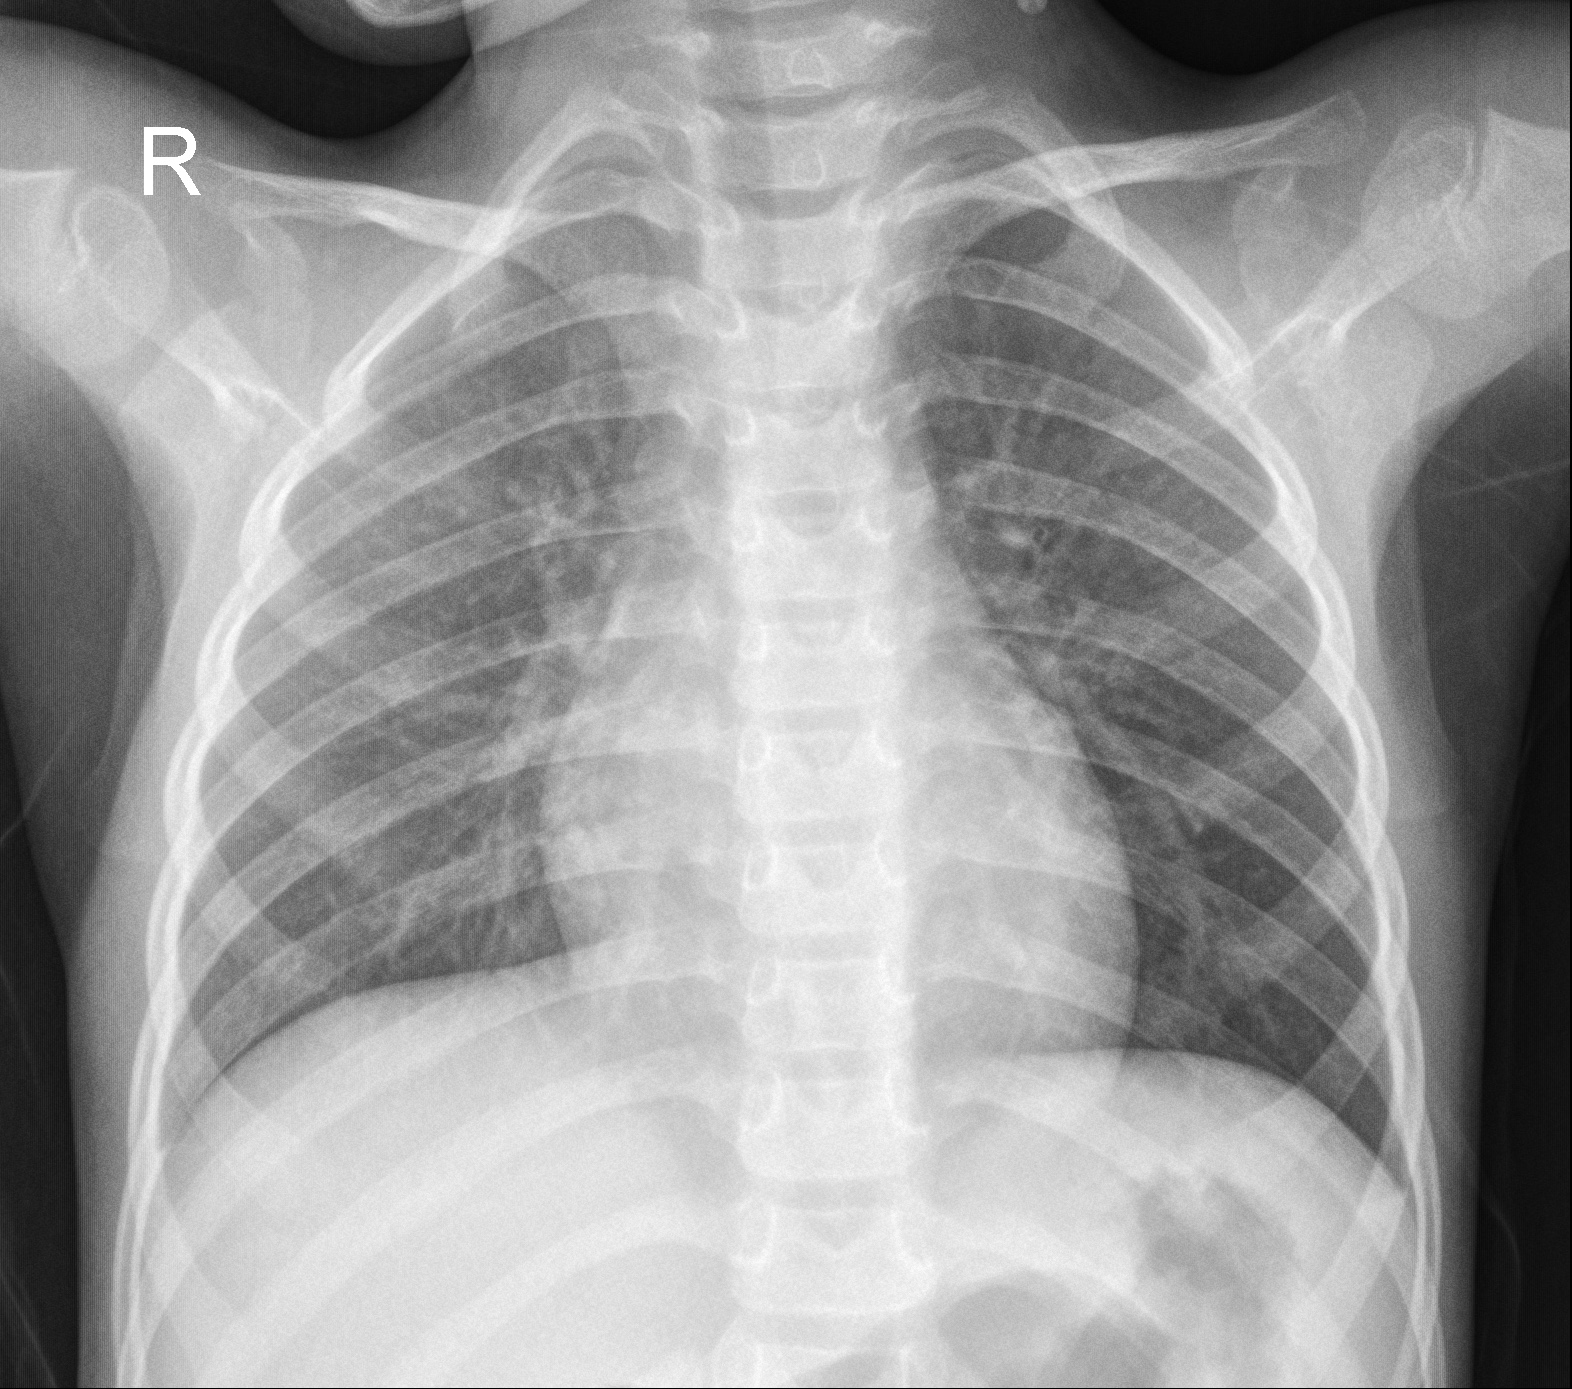
Diagnosis: NORMAL